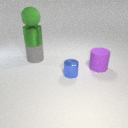
large green rubber sphere above large gray rubber cylinder